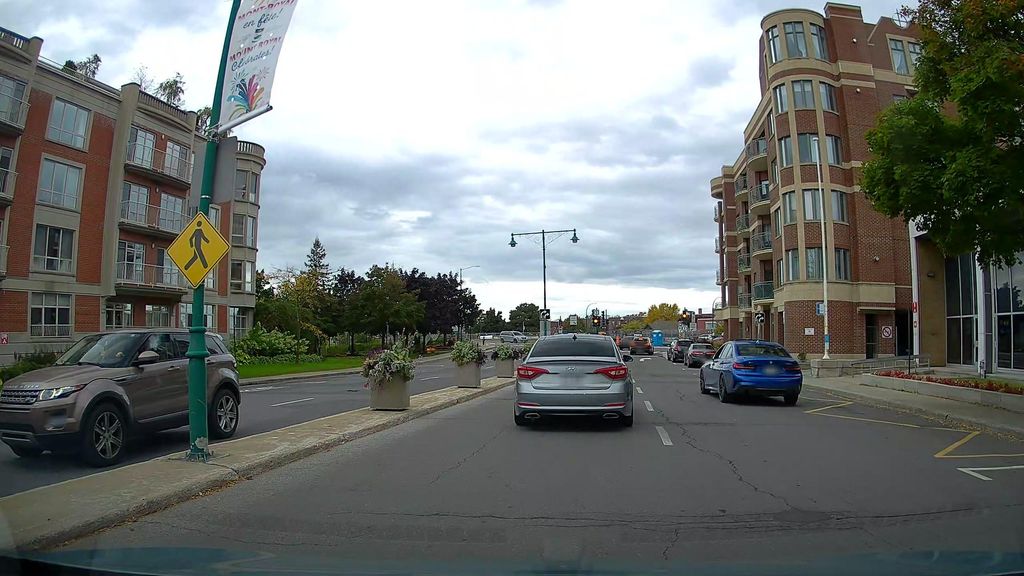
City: montreal